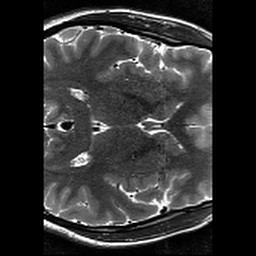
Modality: T2w
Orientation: axial
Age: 22
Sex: female
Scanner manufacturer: siemens
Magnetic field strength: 3 T
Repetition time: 11.39 s
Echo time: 0.09 s